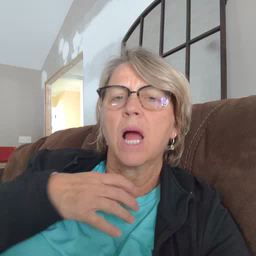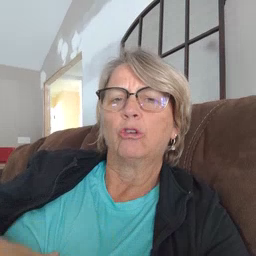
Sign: hungry